Interaction volume radius: 10 \u00c5
Interaction volume height: 30 \u00c5
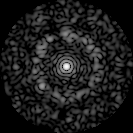
Disorder parameter: 0.7958